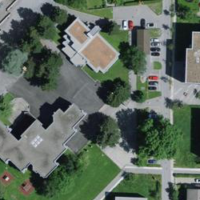
EUNIS habitat code: 54
Species observed at this site:
Humulus lupulus